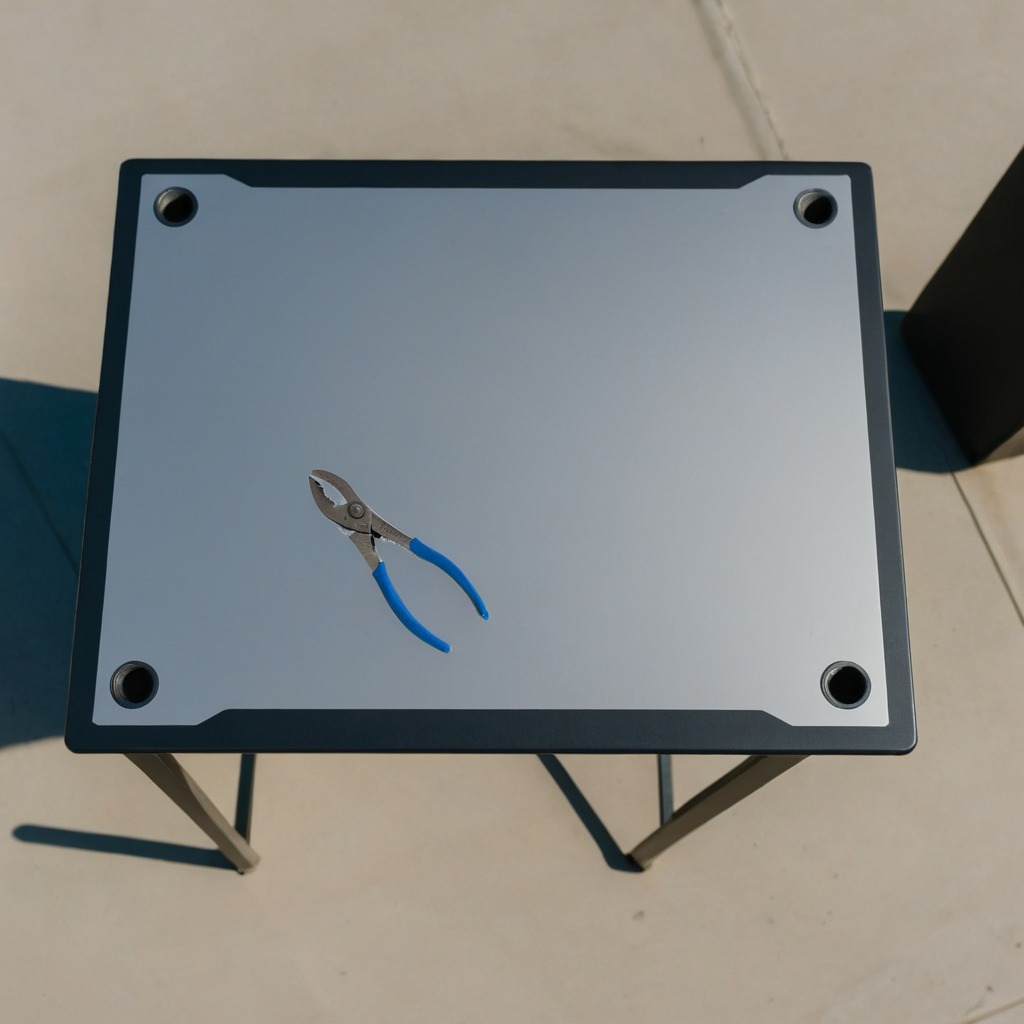
A plier lying on a clean utility table in a temporary outdoor tool station afternoon light present textured surface